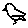
Label: bird